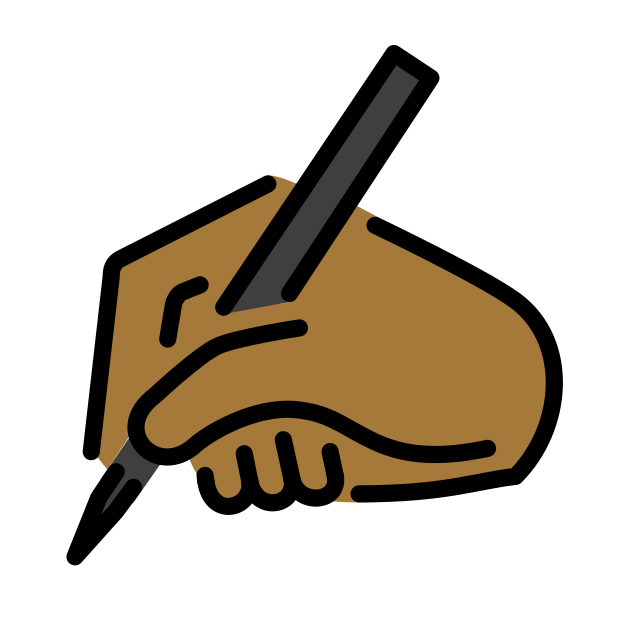
writing hand: medium-dark skin tone